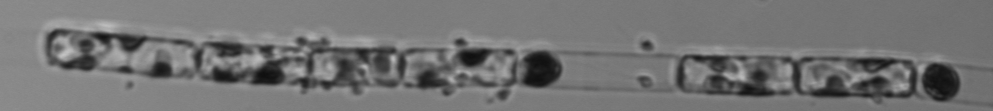
Label: Guinardia_delicatula_TAG_internal_parasite